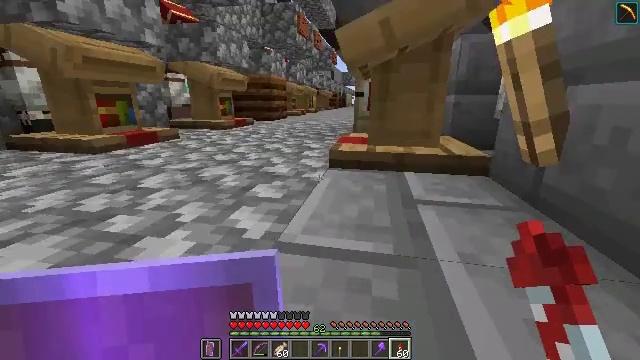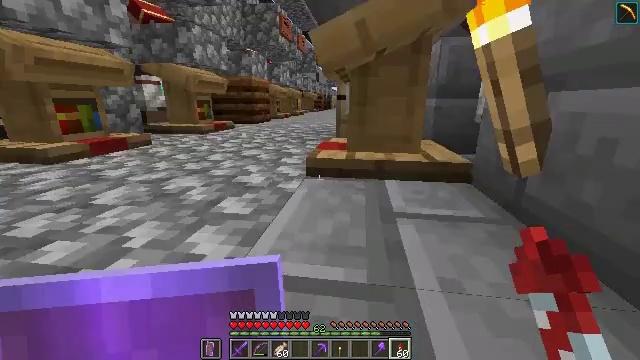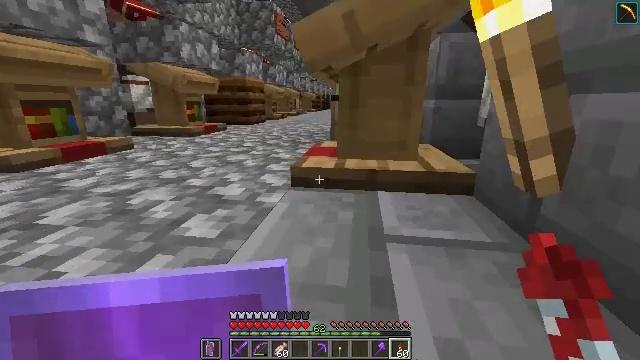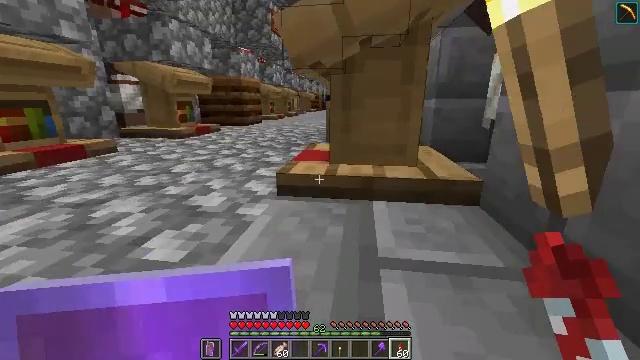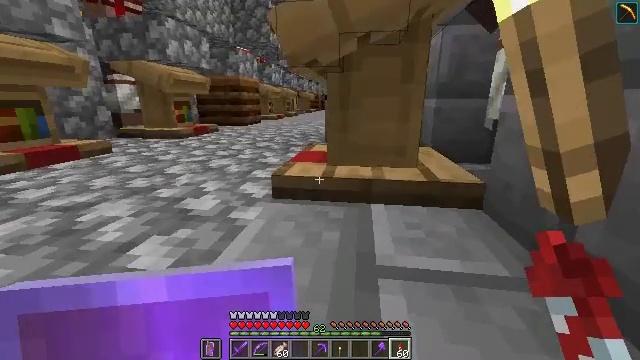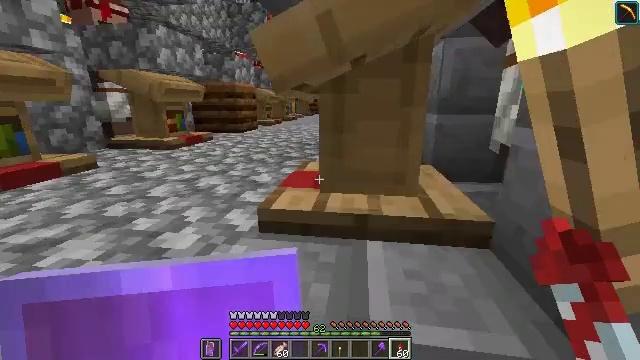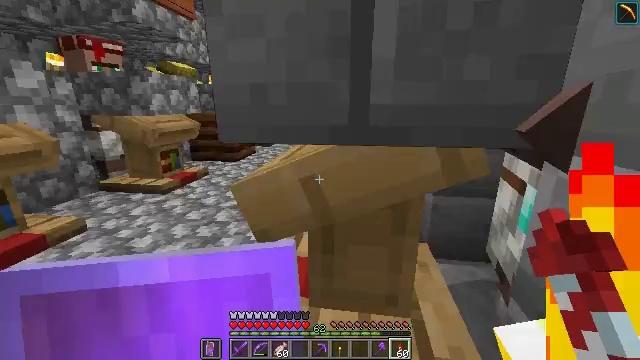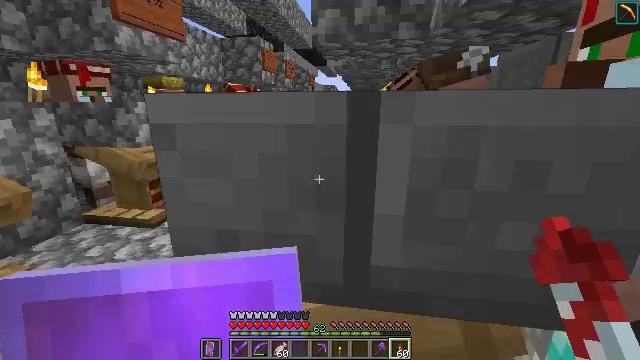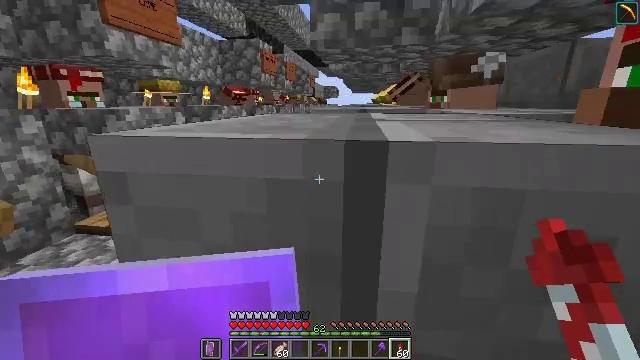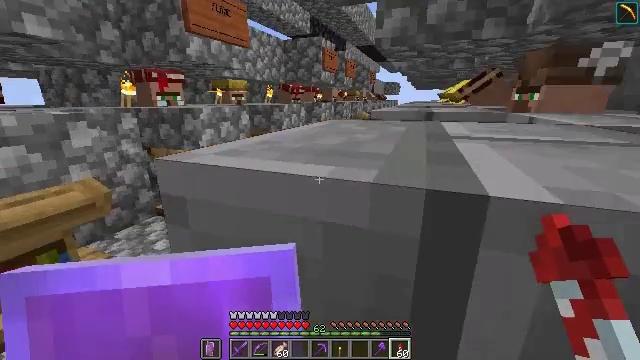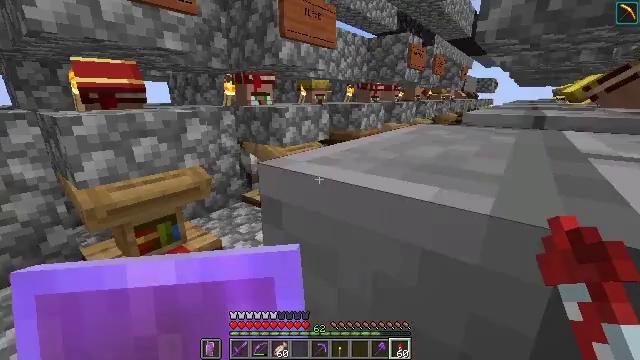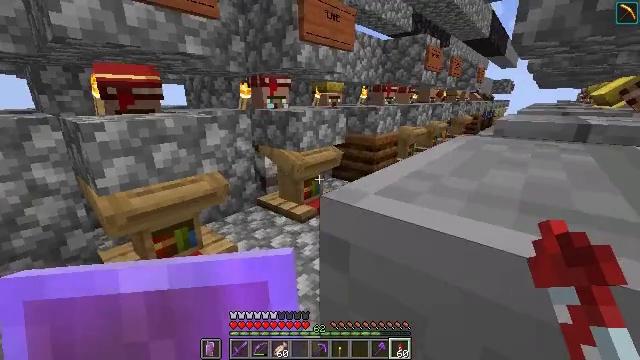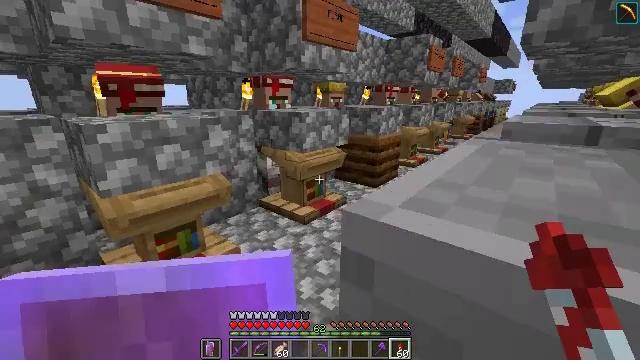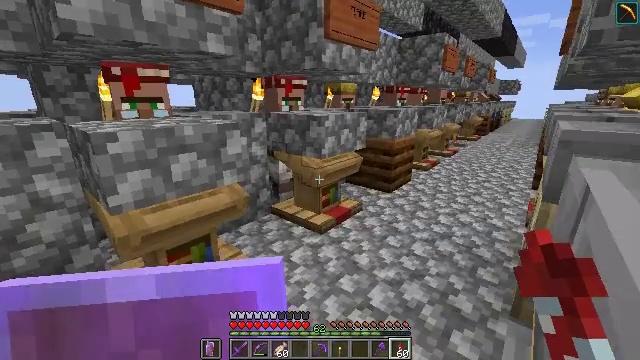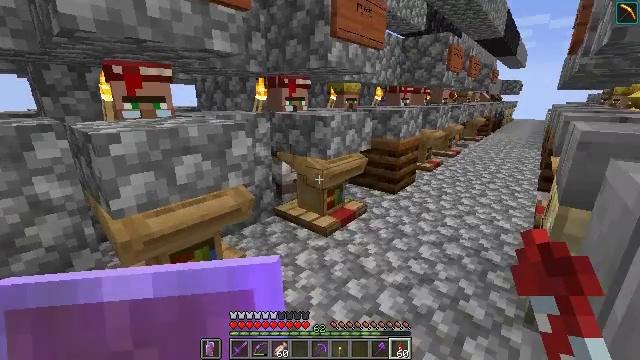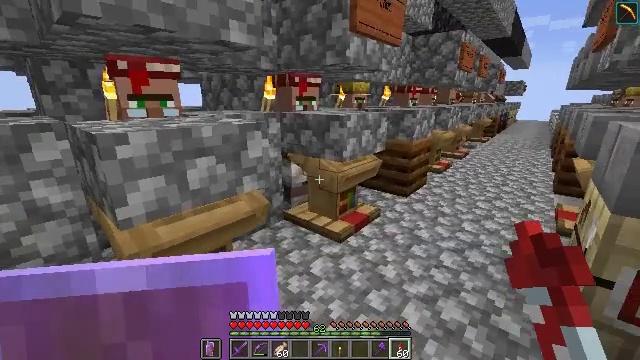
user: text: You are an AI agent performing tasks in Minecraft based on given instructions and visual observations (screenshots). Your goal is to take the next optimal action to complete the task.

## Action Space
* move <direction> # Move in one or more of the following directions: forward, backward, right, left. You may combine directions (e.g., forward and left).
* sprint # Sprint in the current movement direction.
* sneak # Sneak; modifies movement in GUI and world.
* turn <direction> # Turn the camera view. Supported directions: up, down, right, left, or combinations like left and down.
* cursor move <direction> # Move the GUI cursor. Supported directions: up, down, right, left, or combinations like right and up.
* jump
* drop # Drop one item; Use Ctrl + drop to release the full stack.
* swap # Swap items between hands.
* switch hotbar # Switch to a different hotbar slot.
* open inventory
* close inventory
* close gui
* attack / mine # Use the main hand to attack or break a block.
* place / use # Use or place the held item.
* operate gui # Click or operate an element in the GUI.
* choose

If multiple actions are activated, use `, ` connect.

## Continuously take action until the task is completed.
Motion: motion action
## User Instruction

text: Gather the blast furnace into your inventory.
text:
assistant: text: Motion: turn right
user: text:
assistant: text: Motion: no_op
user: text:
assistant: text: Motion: no_op
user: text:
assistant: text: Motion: move forward
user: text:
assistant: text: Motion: move forward
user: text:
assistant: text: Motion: move forward
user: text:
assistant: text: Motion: move forward
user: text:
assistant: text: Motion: move forward
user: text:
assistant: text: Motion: move forward, turn left
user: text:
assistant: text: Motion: move forward, turn left
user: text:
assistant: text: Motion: move forward, turn left
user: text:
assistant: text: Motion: move forward and move left
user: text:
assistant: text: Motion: move forward and move left
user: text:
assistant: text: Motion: move forward and move left
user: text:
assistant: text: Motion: move forward and move left
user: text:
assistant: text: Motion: move forward and move left
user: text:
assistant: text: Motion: move forward and move left
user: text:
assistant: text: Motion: move forward and move left, turn right and up
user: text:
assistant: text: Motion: move forward, turn right and up
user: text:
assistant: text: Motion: move forward, turn right and up
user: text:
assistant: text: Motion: move forward, turn right and up
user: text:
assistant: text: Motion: move forward
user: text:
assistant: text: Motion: move forward, sprint
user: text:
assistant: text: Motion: move forward, sprint
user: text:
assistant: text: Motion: move forward, sprint
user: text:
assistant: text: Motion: move forward, sprint
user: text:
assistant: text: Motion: move forward, sprint
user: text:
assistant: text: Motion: move forward, sprint
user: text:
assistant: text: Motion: move forward, sprint, turn right and down
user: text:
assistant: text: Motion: move forward and move right, sprint, turn right and down